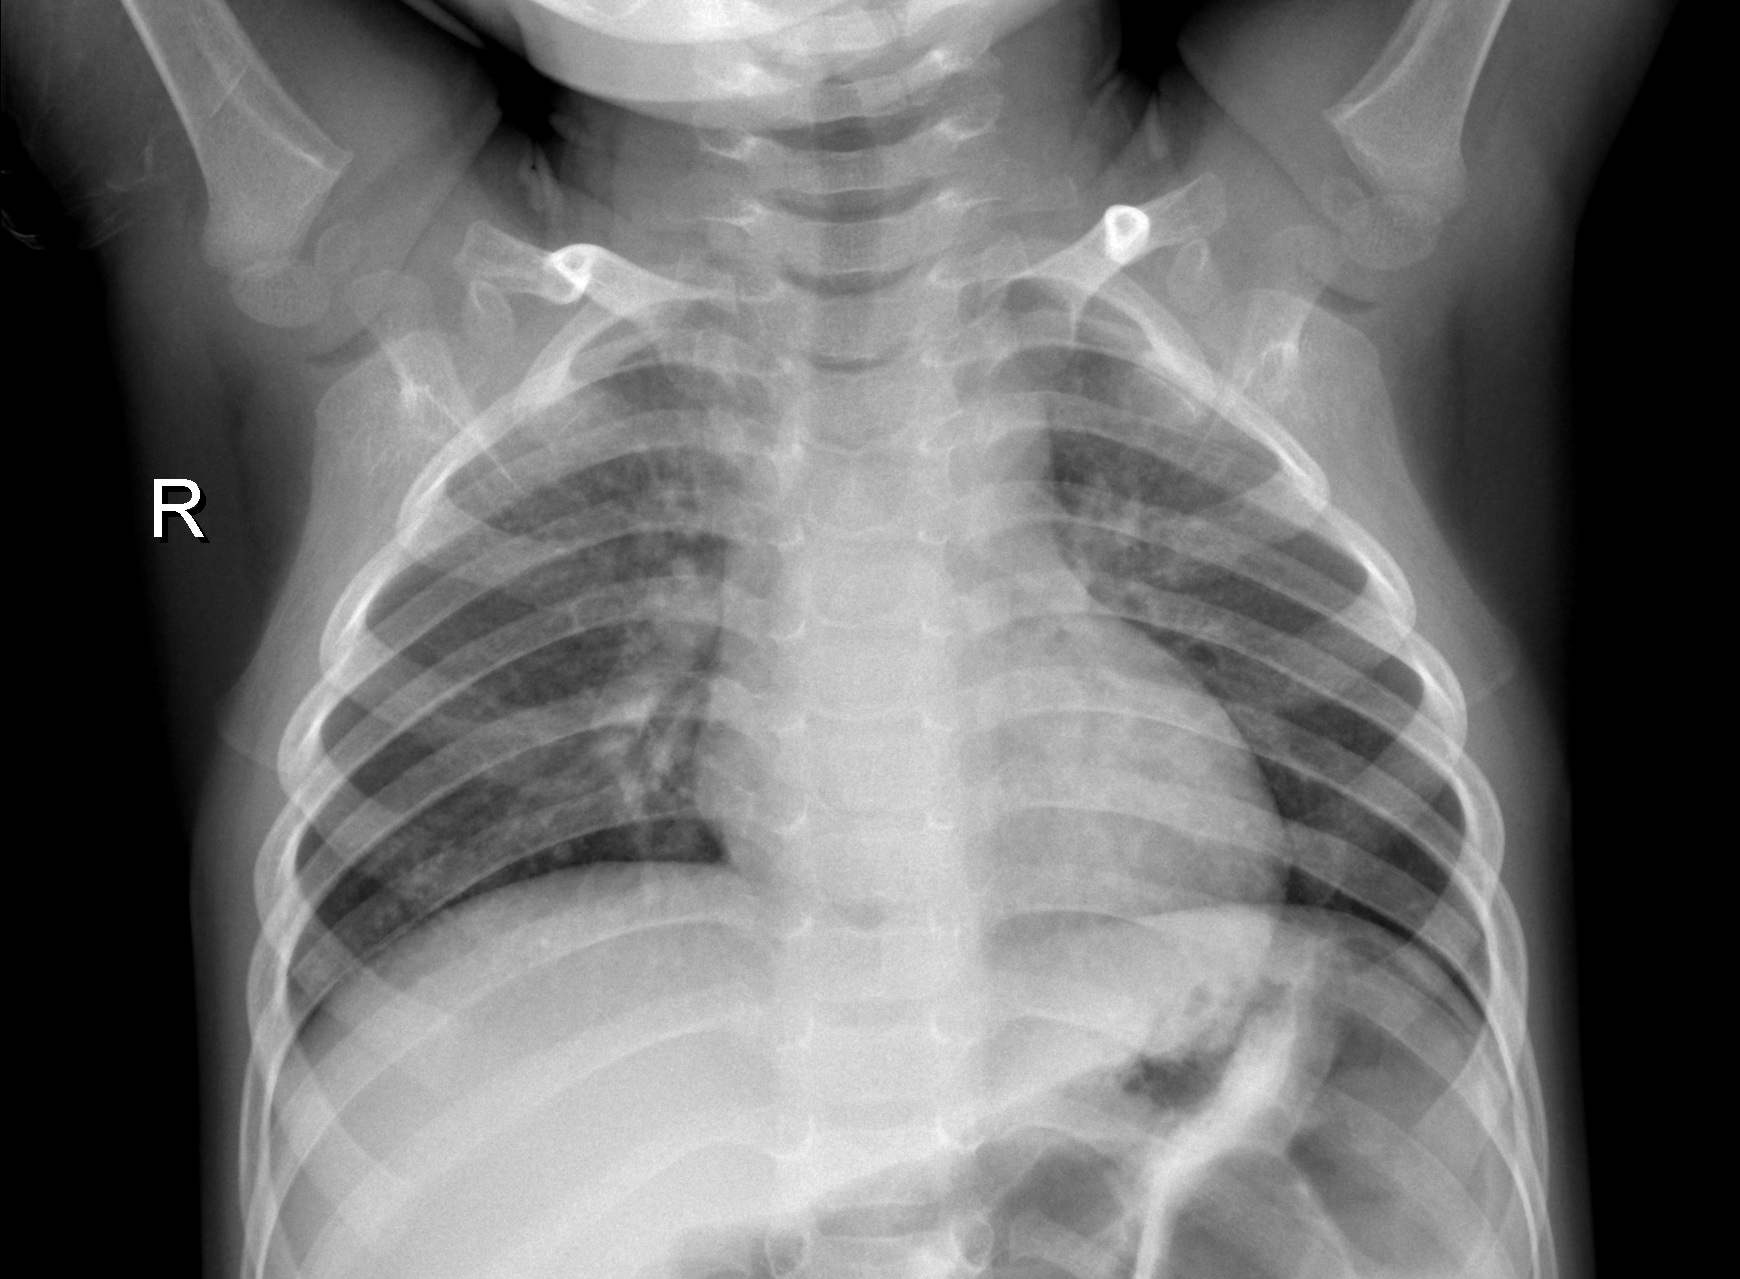
Diagnosis: NORMAL